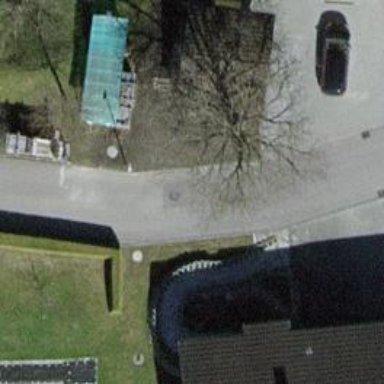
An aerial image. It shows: Smoothly paved residential road.